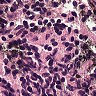
Metastatic tissue present: no